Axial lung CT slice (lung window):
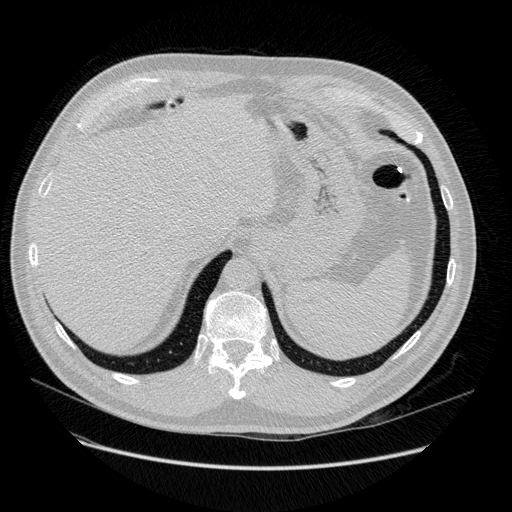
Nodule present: no